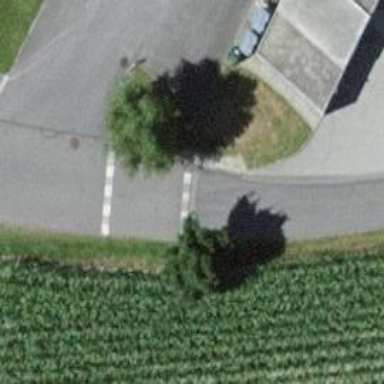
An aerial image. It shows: Traffic calming hump on the road.